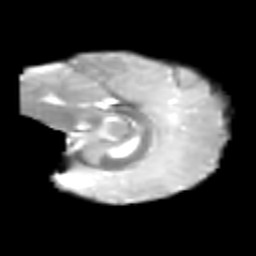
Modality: T2w
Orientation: sagittal
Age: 6
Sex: male
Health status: healthy